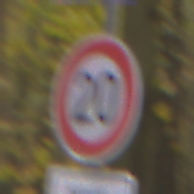
Verkehrszeichen: Geschwindigkeit20
Zusatzzeichen unten: HinweiseAufGefahrenDurchVerbaleAngabe7
Umgebung: Outdoor, Nature
Tageszeit: MorningAfternoon
Wetter: Overcast
Licht: Natural
Jahreszeit: Autumn
Kontrast: LowContrast